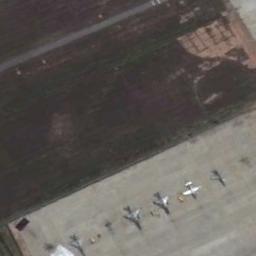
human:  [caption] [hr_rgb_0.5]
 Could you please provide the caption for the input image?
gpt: Five airplanes were in the open space  beside the grassland .

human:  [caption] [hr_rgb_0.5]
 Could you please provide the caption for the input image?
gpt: Five planes parked in a line on the airport and the lawn behind planes .

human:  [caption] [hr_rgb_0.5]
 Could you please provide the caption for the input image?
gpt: Five planes are parked on the open place beside the grass .

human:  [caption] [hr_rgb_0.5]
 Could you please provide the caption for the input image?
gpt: About five planes are neatly lined up in the picture .

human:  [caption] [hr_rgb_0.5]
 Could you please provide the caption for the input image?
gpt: Four planes are in the parking lot next to the grass .